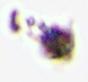
Label: Detritus